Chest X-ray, AP view. Patient: 65 years old, sex M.
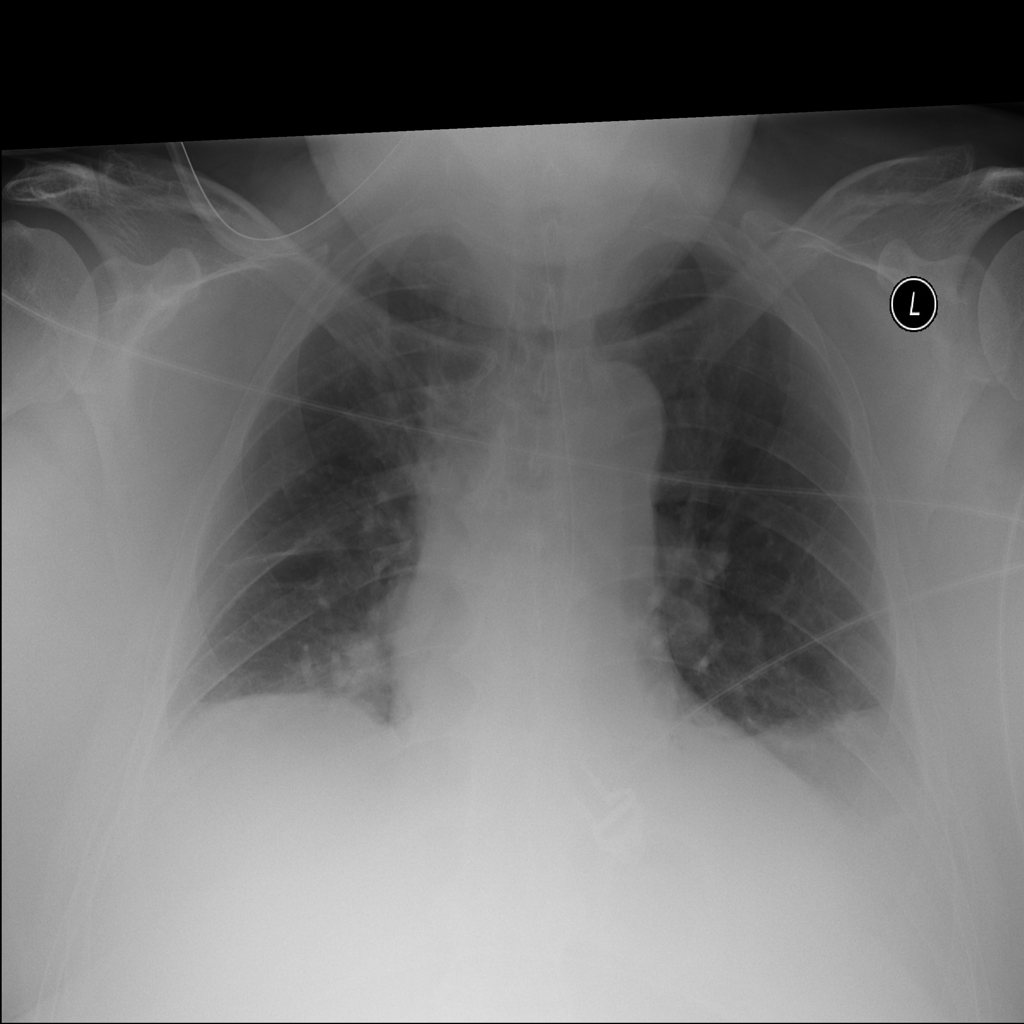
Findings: No Finding